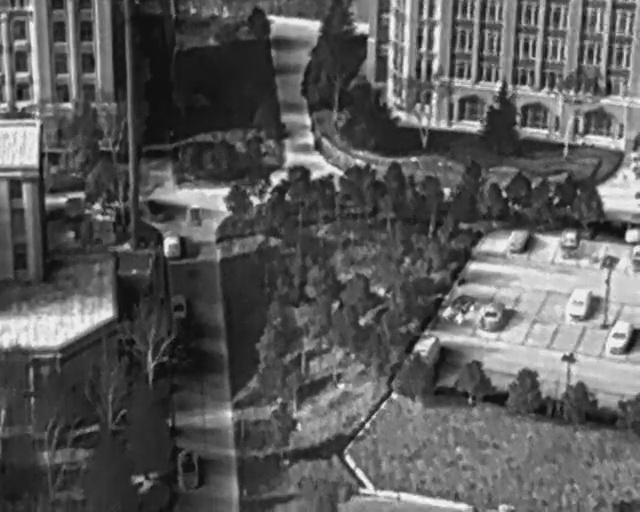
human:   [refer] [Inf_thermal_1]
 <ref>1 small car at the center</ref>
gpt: <box>[[28, 40, 32, 43, 2]]</box>

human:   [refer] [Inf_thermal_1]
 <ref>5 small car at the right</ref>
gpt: <box>[[78, 44, 83, 48, 14], [69, 57, 73, 63, 120], [88, 57, 93, 61, 12], [86, 45, 91, 49, 2], [74, 59, 79, 64, 2]]</box>